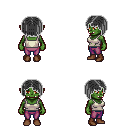
a pixel art fantasy rpg character, female body template, orc, green skin, white pirate shirt, magenta pants, gray pageboy hairstyle, brown shoes, four views (front, back, left, right), 2x2 character sprite sheet, small pixel art, hard edges, no anti-aliasing